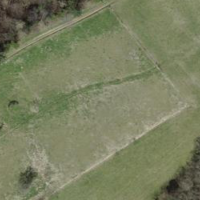
EUNIS habitat code: 52
Species observed at this site:
Teucrium scorodonia
Lathyrus pratensis